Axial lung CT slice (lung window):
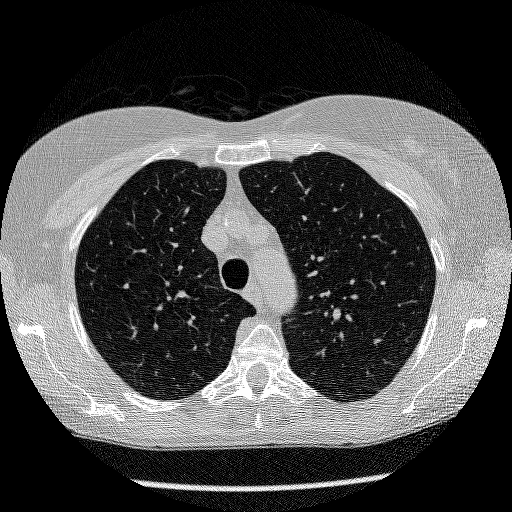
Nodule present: no